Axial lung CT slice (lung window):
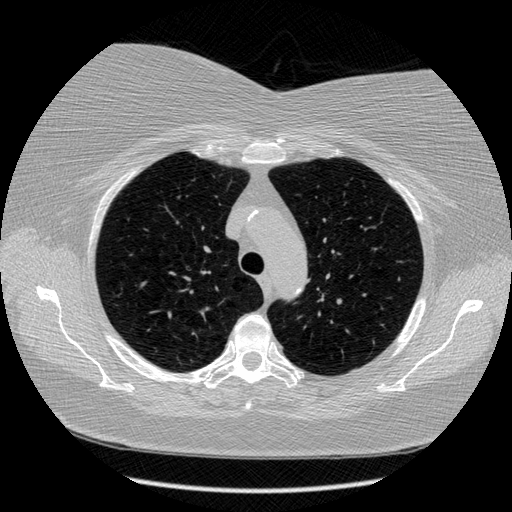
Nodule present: no